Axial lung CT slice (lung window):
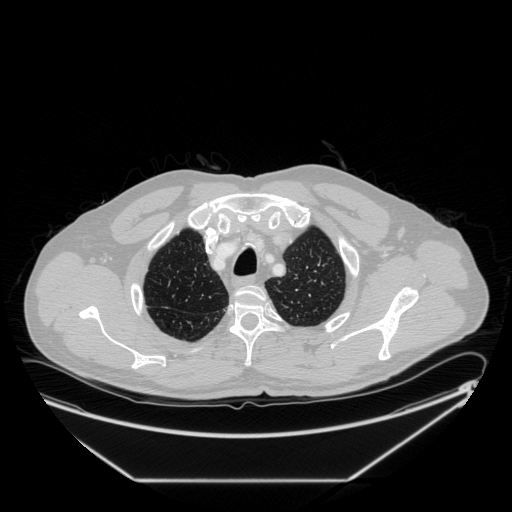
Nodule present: no